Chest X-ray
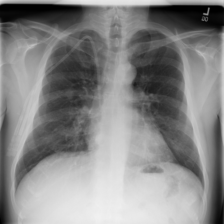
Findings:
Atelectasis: negative
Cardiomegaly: negative
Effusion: negative
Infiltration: positive
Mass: negative
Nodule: negative
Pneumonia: negative
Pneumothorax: negative
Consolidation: negative
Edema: negative
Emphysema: negative
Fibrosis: negative
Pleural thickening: negative
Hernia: negative